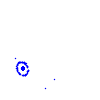
Particle: electron